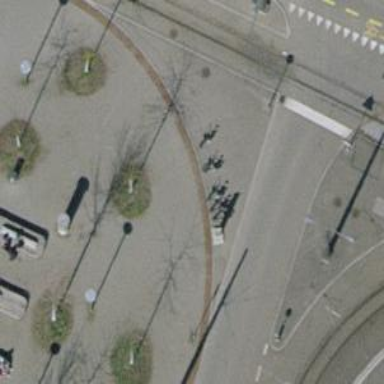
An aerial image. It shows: Bicycle rental service.